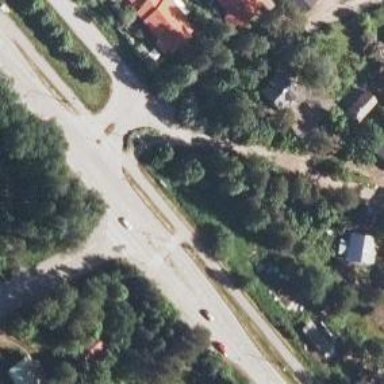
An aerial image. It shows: Cycleway.